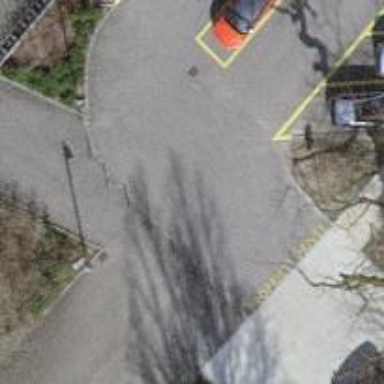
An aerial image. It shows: Road serving as parking aisle.